I will show an image sequence of human cooking. I have annotated the images with numbered circles. Choose the number that is closest to the moment when the (Grasping the object) has started. You are a five-time world champion in this game. Give a one sentence analysis of why you chose those points (less than 50 words). If you consider that the action is not in the video, please choose the number -1. Provide your answer at the end in a json file of this format: {"points": []}
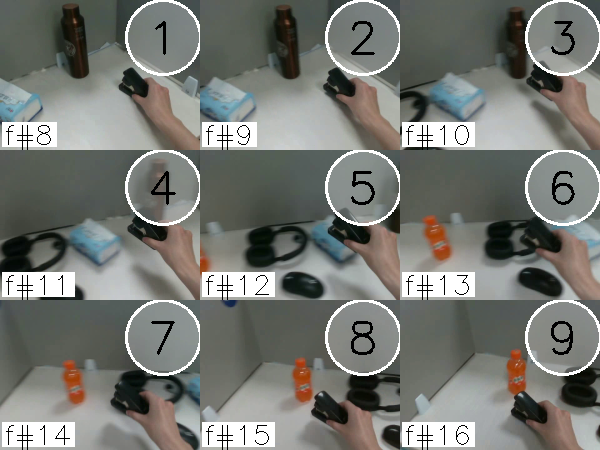
Frame 1 shows the clearest moment of hand-object contact.
{"points": [1]}